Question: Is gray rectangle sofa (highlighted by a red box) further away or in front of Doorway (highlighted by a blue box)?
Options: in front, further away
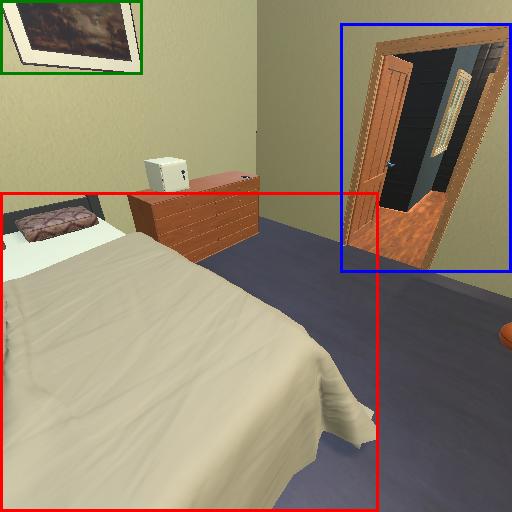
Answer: in front